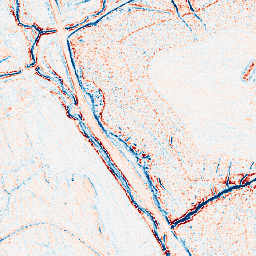
Category: edge_preserving
Decomposition family: anisotropic_diffusion
Decomposition parameters: iterations: 5
kappa: 30
gamma: 0.15
Upsampling method: nearest
Upsampling parameters: scale: 2
Upsampling scale: 2